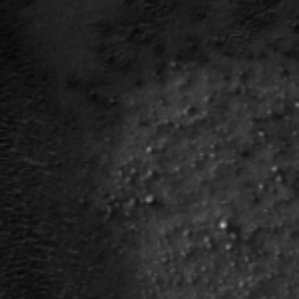
Label: frost